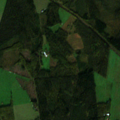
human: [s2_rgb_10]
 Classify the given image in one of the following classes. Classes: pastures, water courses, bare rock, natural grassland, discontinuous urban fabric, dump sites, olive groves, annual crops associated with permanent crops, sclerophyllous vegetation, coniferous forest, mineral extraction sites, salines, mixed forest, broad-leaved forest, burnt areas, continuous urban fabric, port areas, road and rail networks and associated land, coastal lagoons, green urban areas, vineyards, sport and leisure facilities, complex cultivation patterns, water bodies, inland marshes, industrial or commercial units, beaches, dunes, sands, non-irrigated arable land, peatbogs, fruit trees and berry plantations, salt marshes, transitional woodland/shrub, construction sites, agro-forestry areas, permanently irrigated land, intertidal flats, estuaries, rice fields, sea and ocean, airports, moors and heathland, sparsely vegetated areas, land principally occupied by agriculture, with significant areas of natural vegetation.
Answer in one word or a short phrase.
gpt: non-irrigated arable land, land principally occupied by agriculture, with significant areas of natural vegetation, coniferous forest, mixed forest